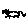
Label: cat